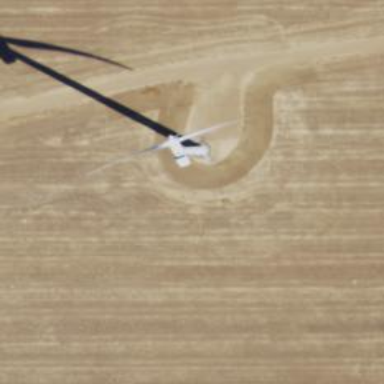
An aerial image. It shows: Wind generator using horizontal axis wind turbines.